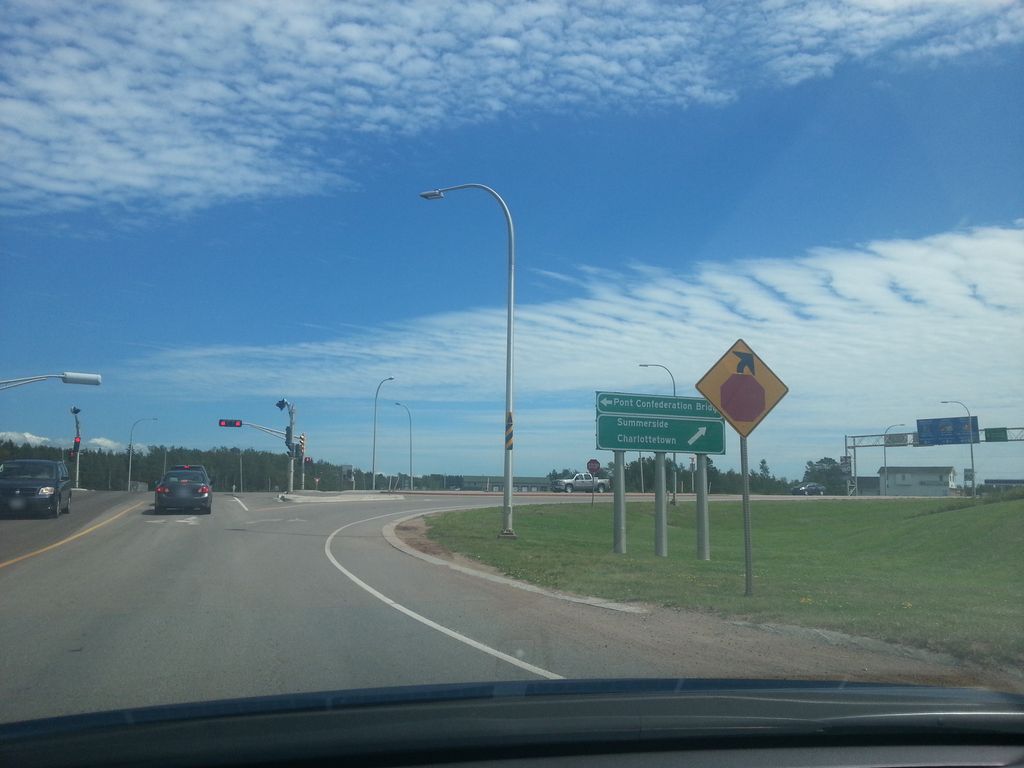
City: charlottetown